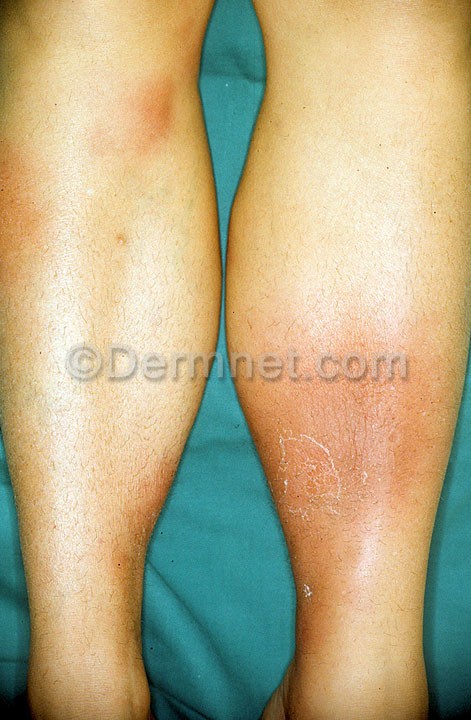
Disease: Systemic Disease